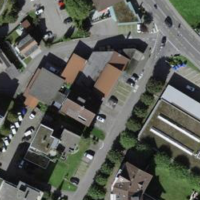
EUNIS habitat code: 54
Species observed at this site:
Convallaria majalis